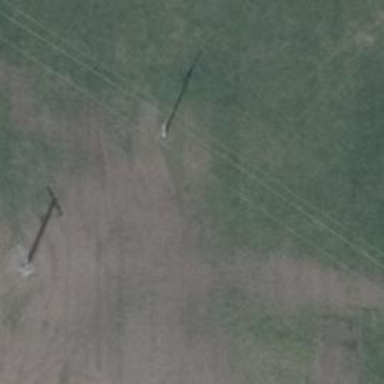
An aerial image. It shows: Minor power line with three cables.